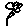
Label: flower